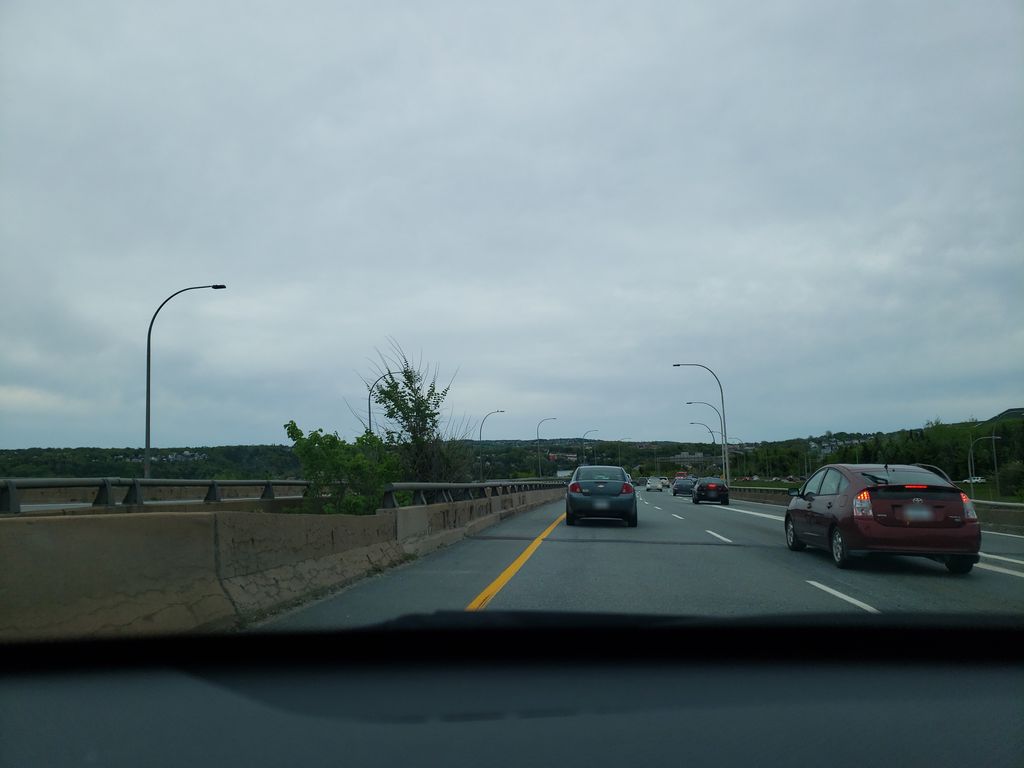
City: halifax